Question: This is what I am trying to do:

On clicking the 'info (i)' button I need to display a popover with an image on the left and some associated text to its right.
Now let's call the view in the background as 'View 1' and the popover as 'View 2'.
Here is what the View2Controller.h looks like:
'''
@class View2Controller;
@protocol View2ControllerDelegate <NSObject>
- (void)infoPopover:(View2Controller *)obic loadImage: (NSString *)imageFilename;
@end
@interface View2Controller : UIViewController
@property (strong, nonatomic) IBOutlet UIImageView *imageInfo;
@property (strong, nonatomic) IBOutlet UILabel *textInfo;
@property (nonatomic, assign) id<View2ControllerDelegate> delegate;
@end
id <View2ControllerDelegate> _delegate;
'''
Now the View1Controller.h has this line:
'''
@interface View1Controller : UIViewController <View2ControllerDelegate>
'''
And the @implementation of View1Controller.m looks somewhat like this
'''
- (IBAction)showInfo:(id)sender {
UIButton *btn = (UIButton *)sender;
View2Controller *obic = [[View2Controller alloc]init];
[obic setDelegate:self];
switch (btn.tag) {
case 1:
[self infoPopover:obic loadImage:@"info1.png"];
break;
case 2:
//Info View 2
break;
case 3:
//Info View 3
break;
case 4:
//Info View 4
break;
case 5:
//Info View 5
break;
case 6:
//Info View 6
break;
default:
break;
}
}
'''
and
'''
- (void)infoPopover:(View2Controller *)obic loadImage:(NSString *)imageFilename
{
[obic.imageInfo setImage:[UIImage imageNamed:imageFilename]];
}
'''
I have looked up several tutorials on how delegates work. But i still can't display the image 'info1.png' on the 'UIImageView imageinfo'. Any comments are greatly appreciated!
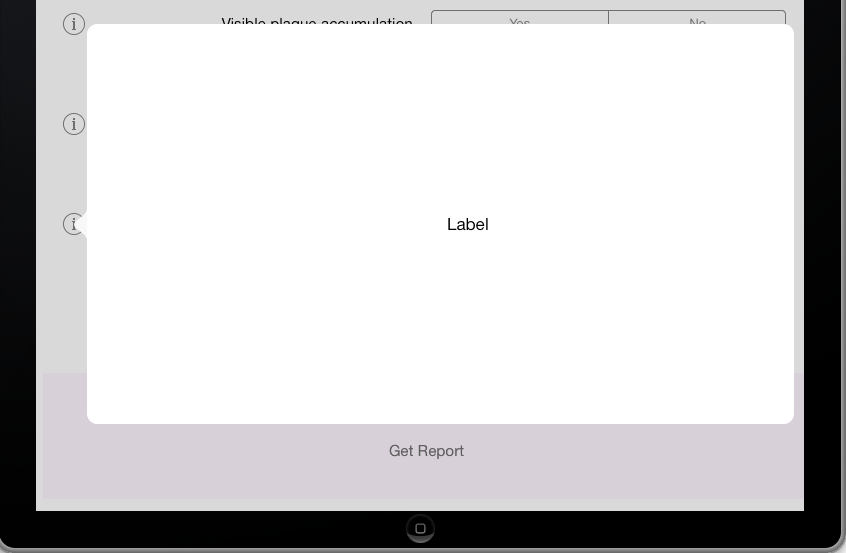
Answer: SOLVED!!
As suggested before by Paulw11 delegate was not the way to go in the first place. So I took the delegate code out. I also took out IBAction showinfo. Instead I used the method:
'''
-(BOOL)shouldPerformSegueWithIdentifier:(NSString *)identifier sender:(id)sender
{
if ([identifier isEqualToString:@"info"]) {
UIButton *btn = (UIButton *)sender;
[[NSUserDefaults standardUserDefaults]setInteger:btn.tag forKey:@"infoButton"];
}
return YES;
'''
in View1Controller and in the View2Controller I added :
'''
- (void)viewDidLoad
{
[super viewDidLoad];
NSArray *imageArray = @[@"info1.png", @"info2.png", @"info3.png", @"info4.png", @"info5.png", @"info6.png"];
int infoButtonChoice = [[NSUserDefaults standardUserDefaults] integerForKey:@"infoButton"];
[self.imageInfo setImage:[UIImage imageNamed:imageArray[infoButtonChoice -1]]];
}
'''
and that makes the app work exactly as I want!!